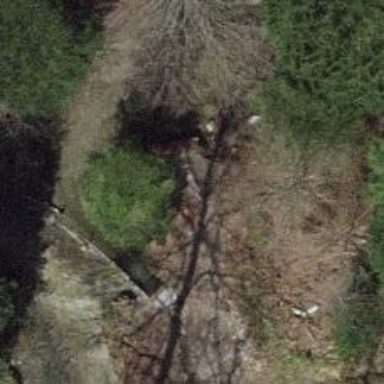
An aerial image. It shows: Path on bridge.